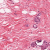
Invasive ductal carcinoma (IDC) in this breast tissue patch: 0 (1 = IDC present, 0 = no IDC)